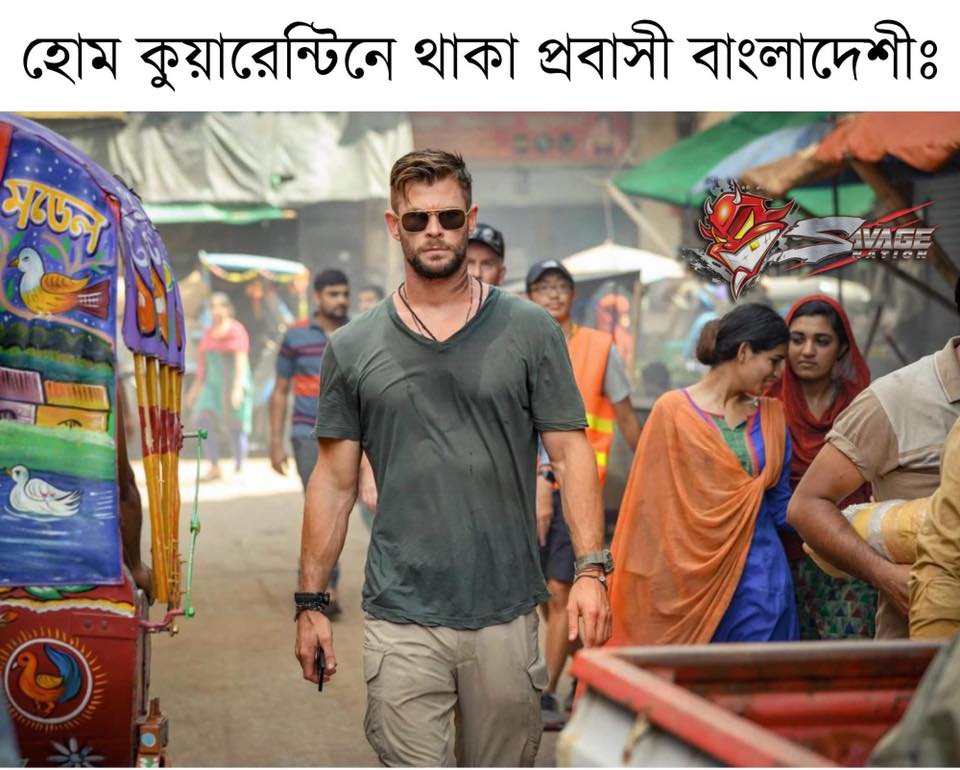
Caption: হোম কুয়ারেন্টিনে থাকা প্রবাসী বাংলাদেশীঃ
Label: non-hate